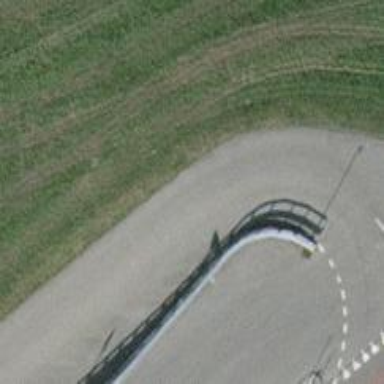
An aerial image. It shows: Retaining wall.